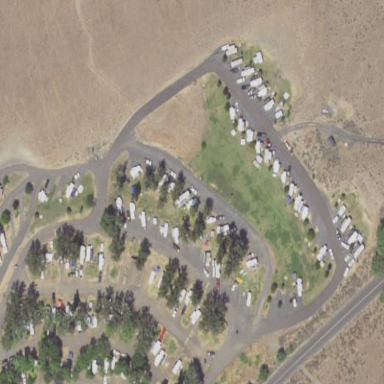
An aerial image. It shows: Campsite designated for tourism.